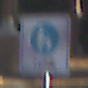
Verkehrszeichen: BeginnFussgaengerzone
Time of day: MorningAfternoon
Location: Outdoor (Suburban)
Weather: Clear
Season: NotSpecified
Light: Natural